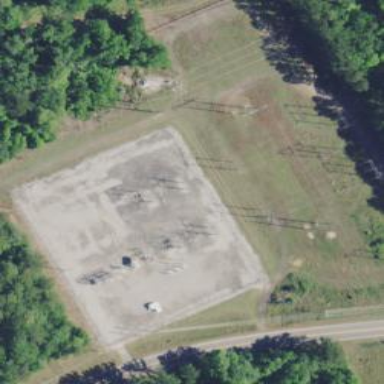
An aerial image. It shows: Distribution power substation secured by fence.